Question: I'm trying to set up the following non-linear cost functions (1) and (2)

by using the numpy einsum function.
I tried translating them to python where 'R' is an array of shape (14,3,3) and 'v', 'vt' (denotes v' from equation (1)) are of shape (14,3). 'old_points' and 'new_points' representing 'p' and 'p'' respectively are of shape (6890,3).
'''
def costfunc(x, old_points, new_points, weights, n_joints):
"""
Set up non-linear cost functions by using equations from LBS:
(1) p'_i = sum{j}(w_ji (R_j p_i + v_j))
(2) p_i - sum{j}(w_ji (R_j p'_i + v'_j))
where Rt denotes the transpose of R.
:param old_points: original vertex positions
:param new_points: transformed vertex positions
:param weights: weight matrix obtained from spectral clustering
:param n_joints: number of joints
:return: non-linear cost functions as in (1), (2) to find the root of
"""
# Extract rotations R, Rt and offsets v, v' from rv
R = np.array([(np.array(x[j * 15:j * 15 + 9]).reshape(3, 3)) for j in range(n_joints)])
Rt = np.array([R[j].T for j in range(n_joints)])
v = np.array([(np.array(x[j * 15 + 9:j * 15 + 12])) for j in range(n_joints)])
vt = np.array([(np.array(x[j * 15 + 12:j * 15 + 15])) for j in range(n_joints)])
## Use equations (1) and (2) for the non-linear pass.
# R_j p_i
Rp = np.einsum('jkl,il', R, old_points)
Rtv = np.einsum('jkl,il', Rt, v)
# Rt_j p'_i
Rtp = np.einsum('jkl,il', Rt, new_points)
Rvt = np.einsum('jkl,il', R, vt)
# w_ji (Rp_ij - Rtv_j)
wRpv = np.einsum('ji,ijk->ik', weights, Rp - Rvt)
# w_ji (Rtp'_ij - Rv'_j)
wRtpv = np.einsum('ji,ijk->ik', weights, Rtp - Rtv)
# Set up a non-linear cost function, then compute the squared norm.
d = new_points - wRpv
dt = old_points - wRtpv
norm = np.linalg.norm(d, axis=1)
normt = np.linalg.norm(dt, axis=1)
result = np.concatenate([norm, normt])
return np.power(result, 2)
'''
Right now, there is an error in the lines where 'wRpv' and 'wRtpv' are computed
'ValueError: operands could not be broadcast together with shapes (6890,14,3) (14,14,3)'. How do I resolve this? Any help is very much appreciated!
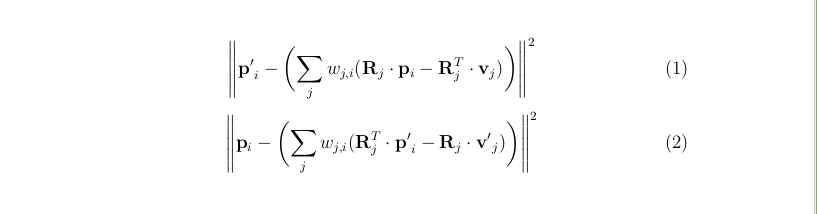
Answer: I got it now.
This is the solution:
'''
def costfunc(x, old_points, new_points, weights, n_joints):
"""
Set up non-linear cost functions by using equations from LBS:
(1) p'_i = sum{j}(w_ji (R_j p_i + v_j))
(2) p_i - sum{j}(w_ji (R_j p'_i + v'_j))
where Rt denotes the transpose of R.
:param old_points: original vertex positions
:param new_points: transformed vertex positions
:param weights: weight matrix obtained from spectral clustering
:param n_joints: number of joints
:return: non-linear cost functions as in (1), (2) to find the root of
"""
# Extract rotations R, Rt and offsets v, v' from rv
R = np.array([(np.array(x[j * 15:j * 15 + 9]).reshape(3, 3)) for j in range(n_joints)])
Rt = np.array([R[j].T for j in range(n_joints)])
v = np.array([(np.array(x[j * 15 + 9:j * 15 + 12])) for j in range(n_joints)])
vt = np.array([(np.array(x[j * 15 + 12:j * 15 + 15])) for j in range(n_joints)])
## Use equations (1) and (2) for the non-linear pass.
# R_j p_i
Rp = np.einsum('jkl,il', R, old_points)
# Rt_j p'_i
Rtp = np.einsum('jkl,il', Rt, new_points)
# R_j v'_j
Rvt = np.array([R[i] @ vt[i] for i in range(n_joints)])
# Rt_j v_j
Rtv = np.array([Rt[i] @ v[i] for i in range(n_joints)])
# w_ji (Rp_ij - Rtv_j)
wRpv = np.einsum('ji,ijk->ik', weights, Rp - Rvt)
# w_ji (Rtp'_ij - Rv'_j)
wRtpv = np.einsum('ji,ijk->ik', weights, Rtp - Rtv)
# Set up a non-linear cost function, then compute the squared norm.
d = new_points - wRpv
dt = old_points - wRtpv
norm = np.linalg.norm(d, axis=1)
normt = np.linalg.norm(dt, axis=1)
result = np.concatenate([norm, normt])
return np.power(result, 2)
'''